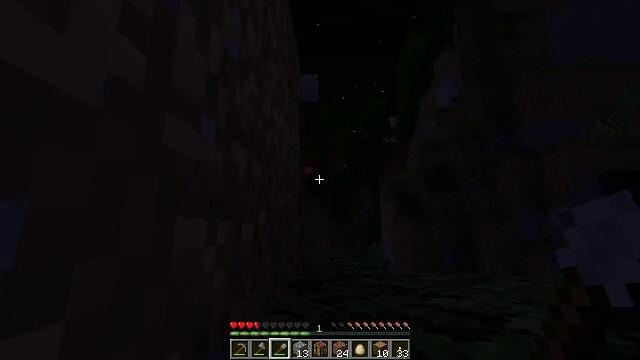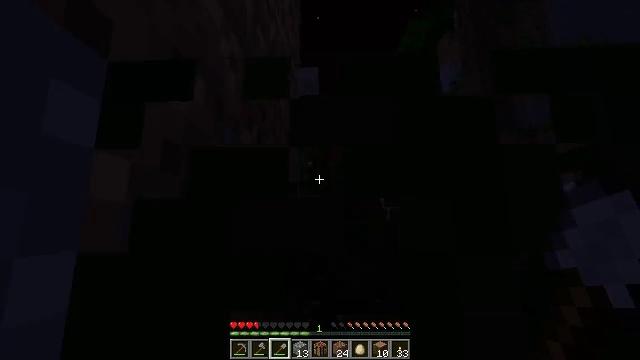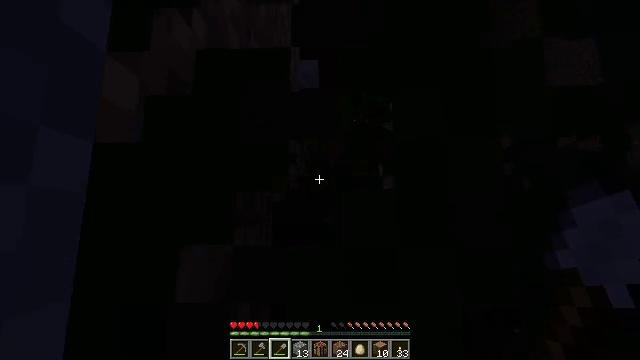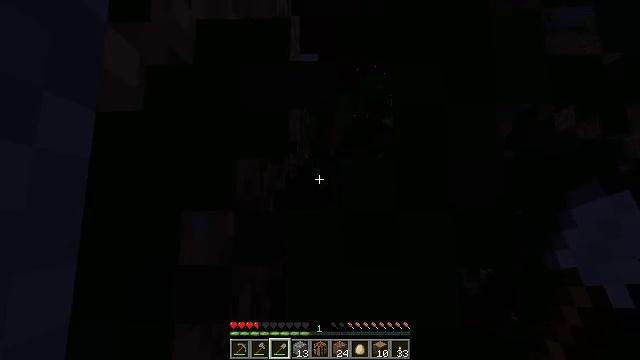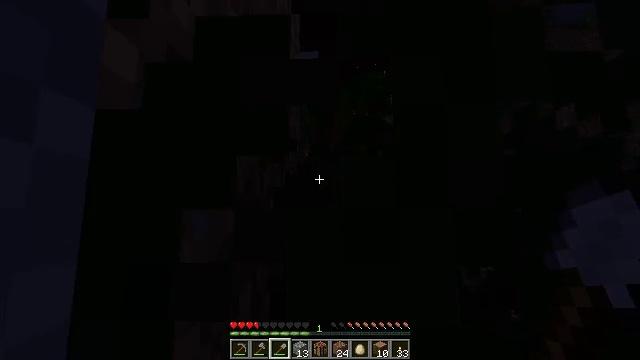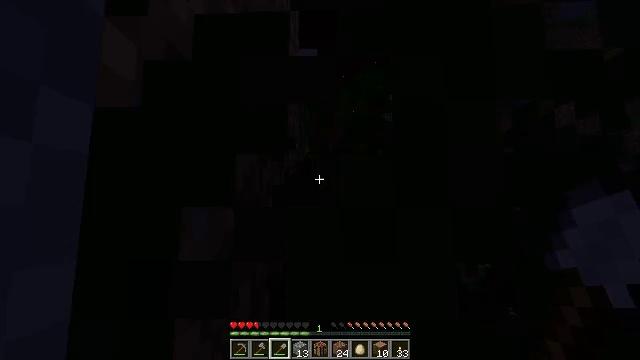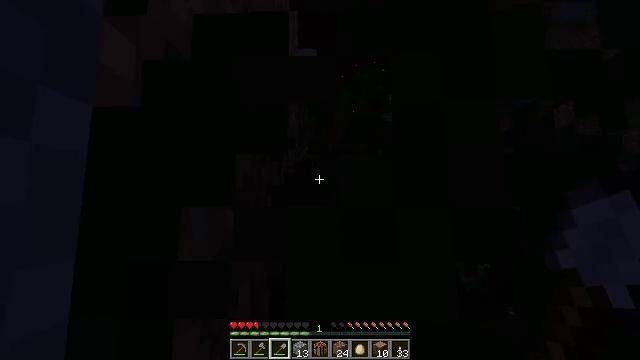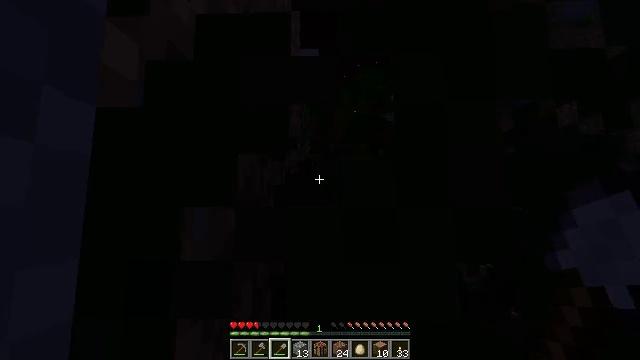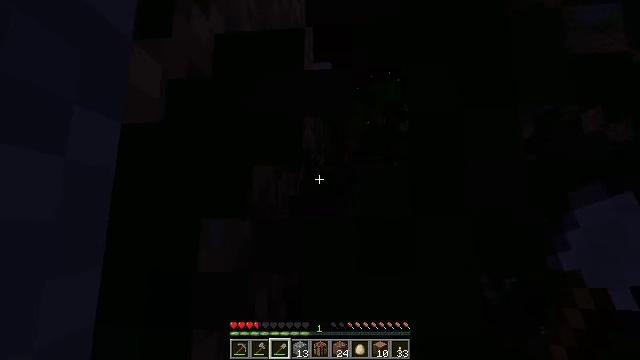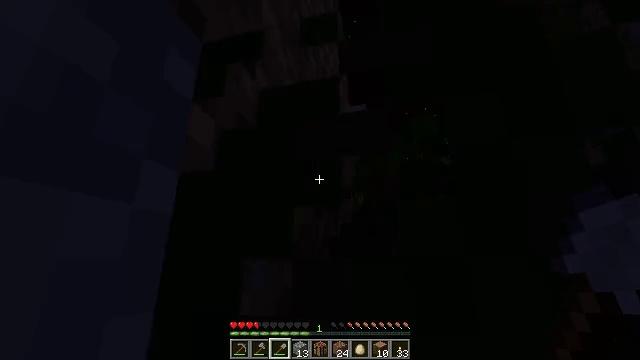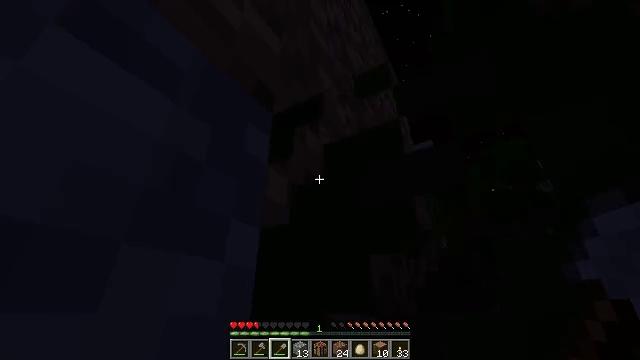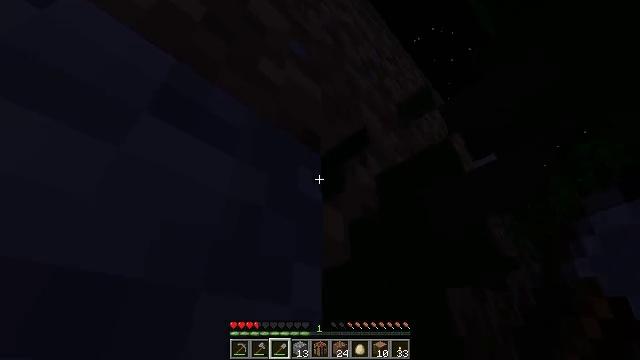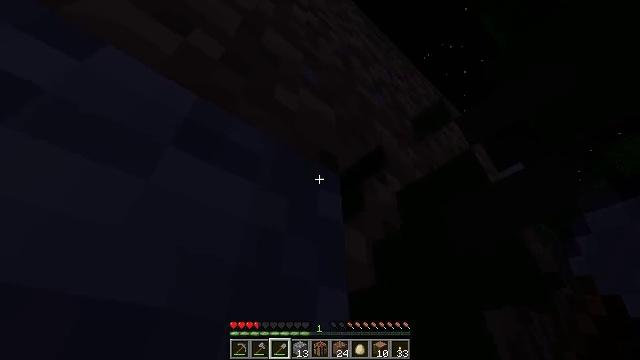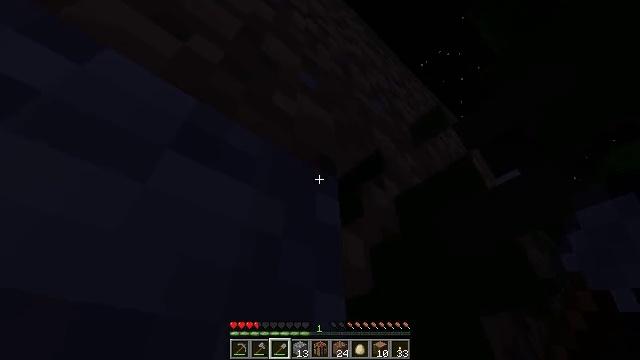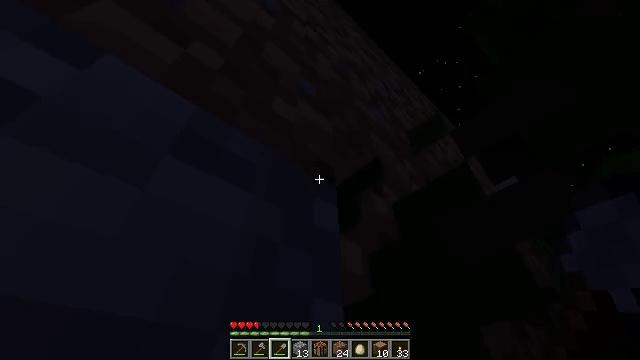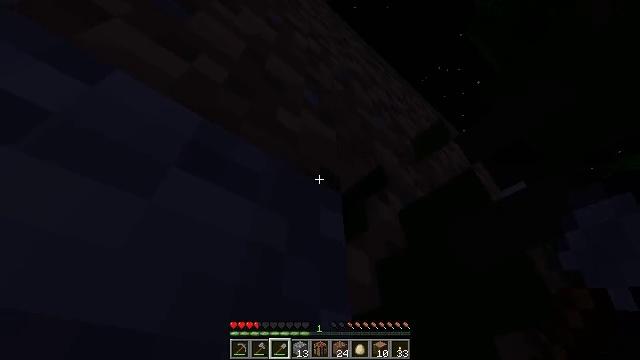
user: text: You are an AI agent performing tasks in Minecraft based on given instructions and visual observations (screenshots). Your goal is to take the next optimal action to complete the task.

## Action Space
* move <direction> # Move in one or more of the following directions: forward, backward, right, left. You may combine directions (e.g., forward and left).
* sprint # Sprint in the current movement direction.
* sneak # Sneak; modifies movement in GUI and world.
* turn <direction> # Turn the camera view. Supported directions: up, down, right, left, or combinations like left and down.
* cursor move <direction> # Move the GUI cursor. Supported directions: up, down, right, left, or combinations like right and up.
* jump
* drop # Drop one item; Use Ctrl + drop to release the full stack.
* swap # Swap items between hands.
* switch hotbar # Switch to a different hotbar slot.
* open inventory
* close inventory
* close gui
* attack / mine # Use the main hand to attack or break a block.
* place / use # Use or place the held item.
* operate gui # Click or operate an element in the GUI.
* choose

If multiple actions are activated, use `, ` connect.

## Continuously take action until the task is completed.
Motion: motion action
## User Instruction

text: Remove oak leaves from branches.
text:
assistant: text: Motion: turn down
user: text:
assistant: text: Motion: turn down
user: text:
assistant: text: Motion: turn down
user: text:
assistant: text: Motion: no_op
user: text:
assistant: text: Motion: no_op
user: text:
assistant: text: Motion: no_op
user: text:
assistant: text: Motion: no_op
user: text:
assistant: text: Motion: turn left and up
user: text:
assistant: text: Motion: turn left and up
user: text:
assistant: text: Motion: turn left and up
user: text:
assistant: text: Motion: turn left and up
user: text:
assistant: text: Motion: turn left and up
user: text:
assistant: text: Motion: turn up
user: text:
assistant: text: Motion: turn up
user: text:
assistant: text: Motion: turn left and up
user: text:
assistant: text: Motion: turn left and up
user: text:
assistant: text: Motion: turn left
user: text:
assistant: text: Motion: no_op
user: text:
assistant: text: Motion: turn right and up
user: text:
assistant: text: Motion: turn right and up
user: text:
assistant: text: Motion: turn right and up
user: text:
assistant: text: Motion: turn right and down
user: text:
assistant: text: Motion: turn right and down
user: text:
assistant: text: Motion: turn right and down
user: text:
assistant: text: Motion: turn right and down
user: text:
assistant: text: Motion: turn left and down, attack / mine
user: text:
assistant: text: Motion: attack / mine
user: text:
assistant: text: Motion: attack / mine
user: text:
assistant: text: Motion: attack / mine
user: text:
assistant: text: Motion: attack / mine